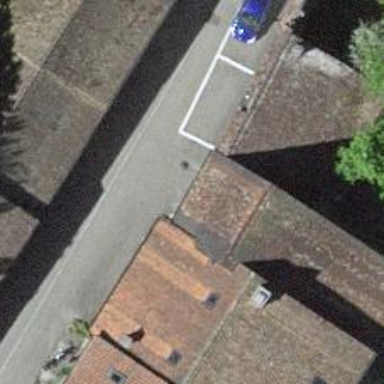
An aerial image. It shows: Driveway tunnel that serves as building passage.